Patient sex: M
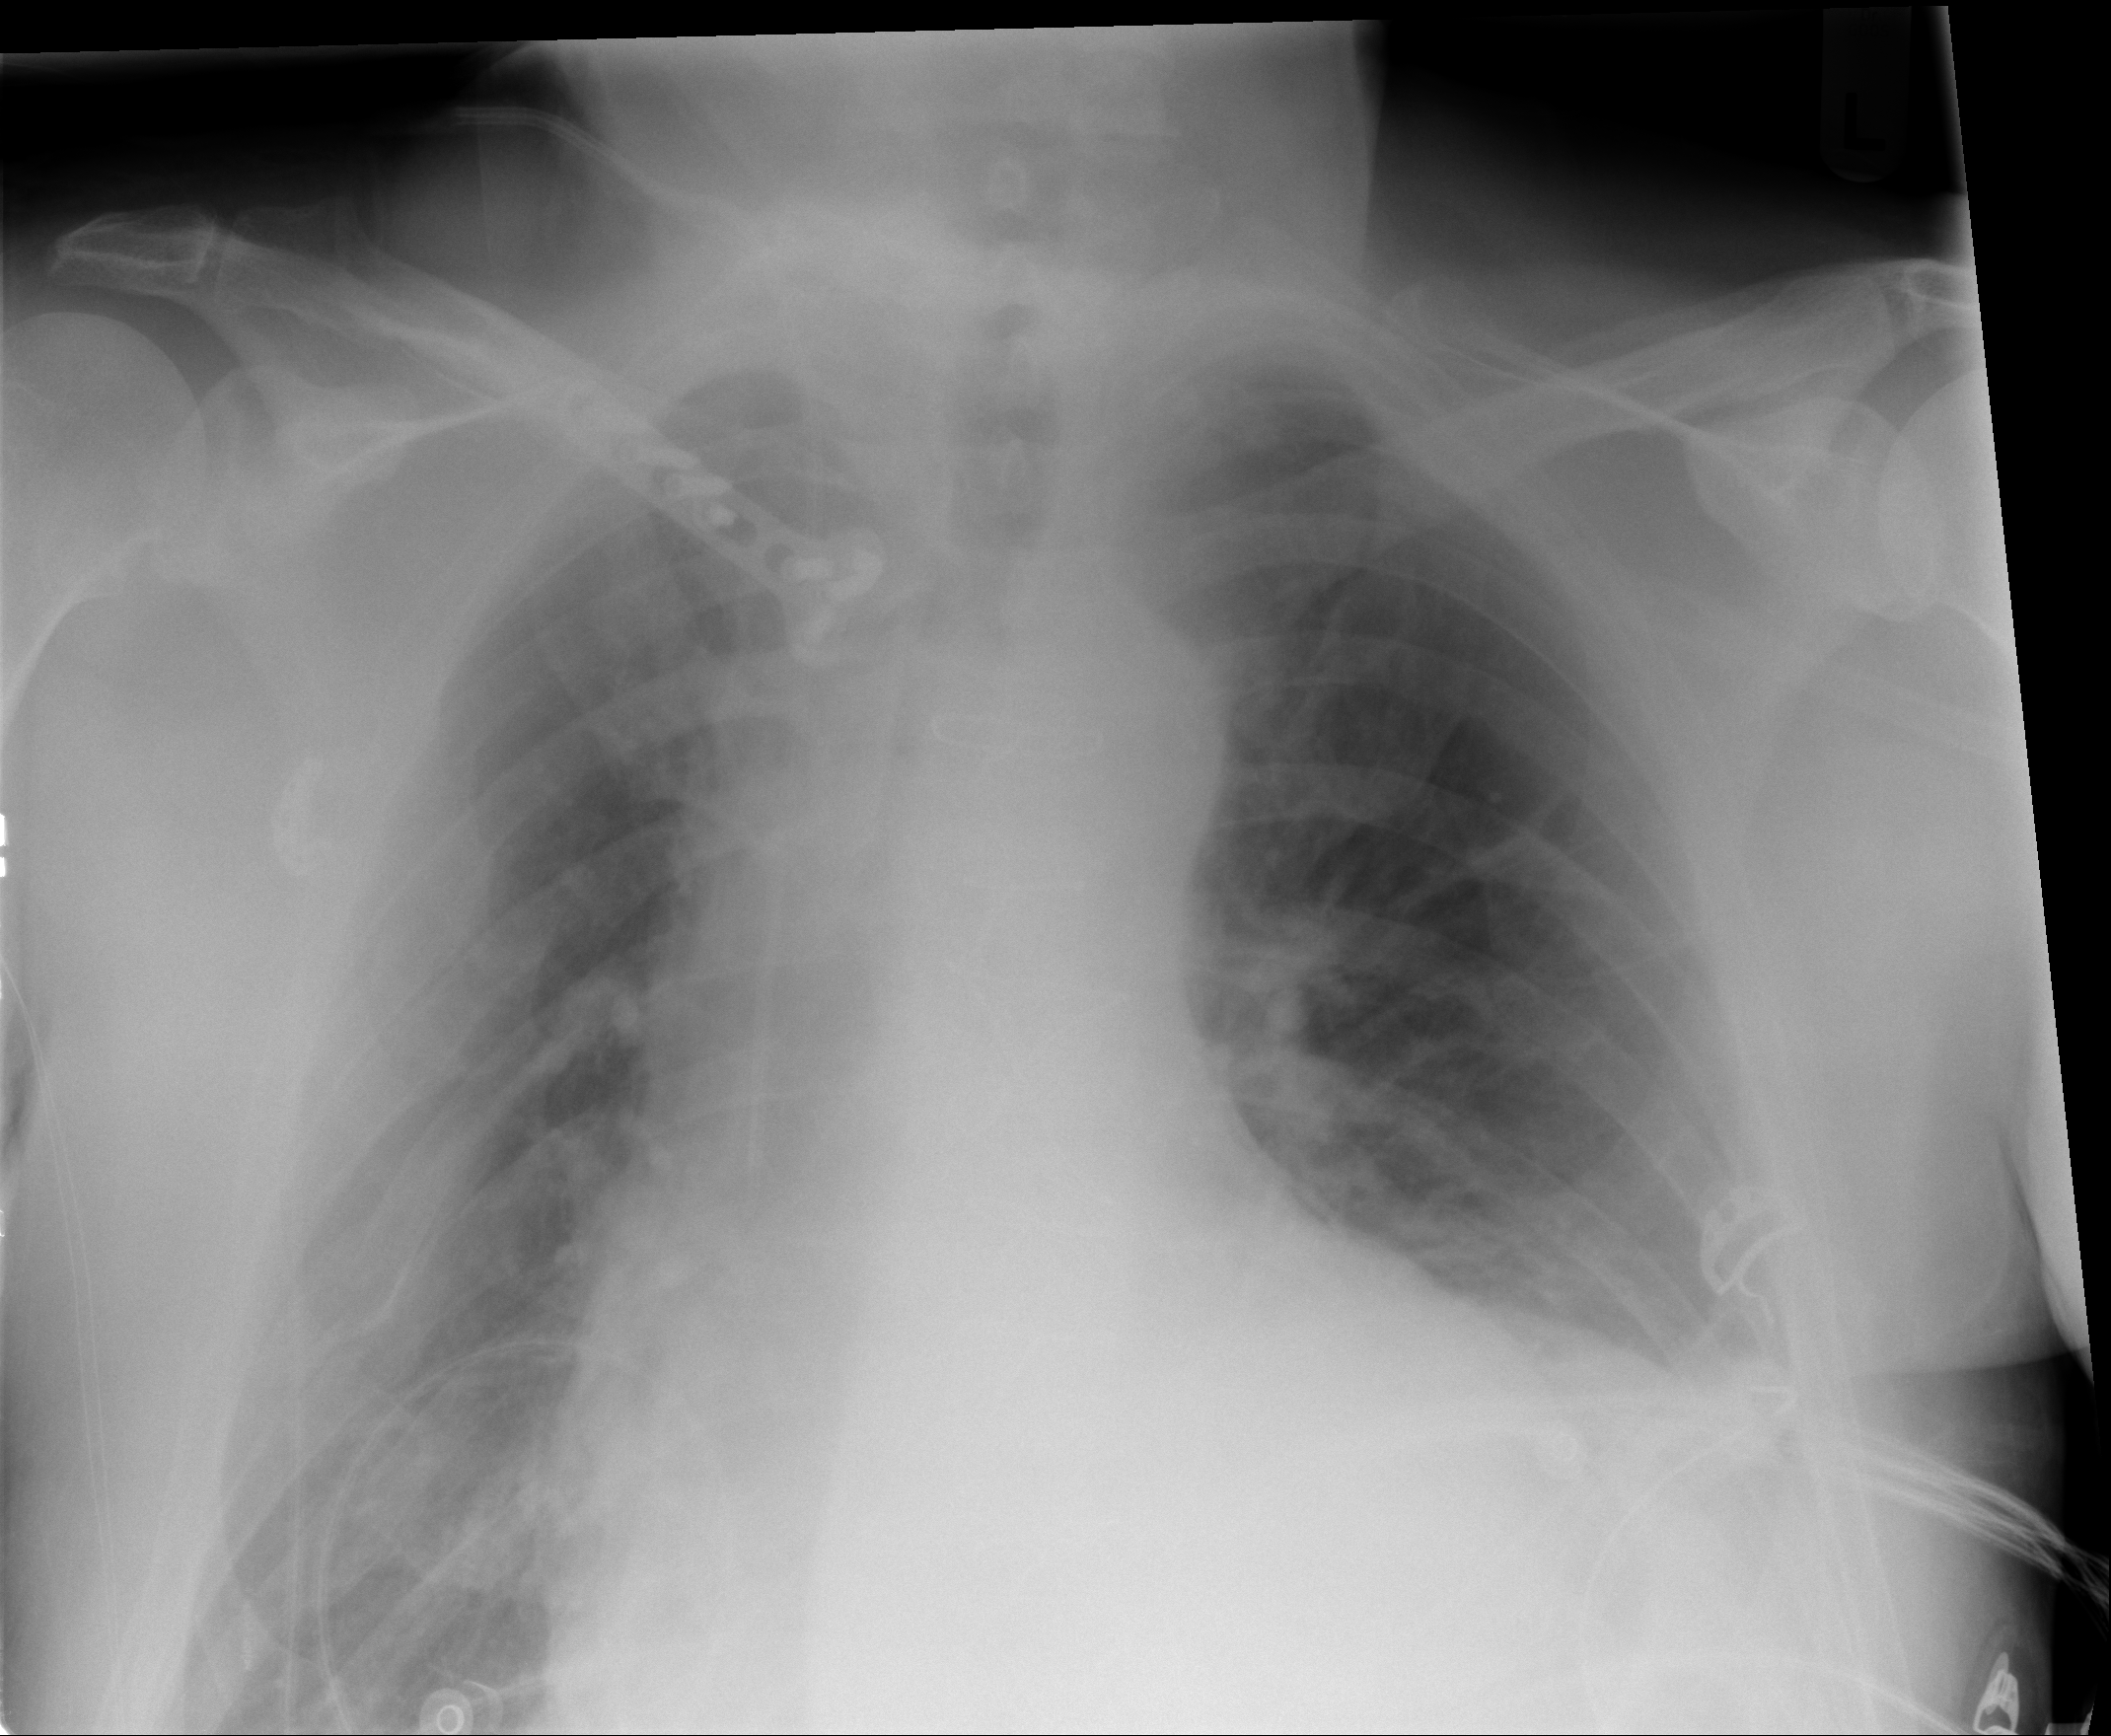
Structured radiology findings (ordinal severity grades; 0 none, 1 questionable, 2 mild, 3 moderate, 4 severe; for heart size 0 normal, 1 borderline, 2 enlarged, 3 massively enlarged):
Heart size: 0
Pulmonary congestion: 2
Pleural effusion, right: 2
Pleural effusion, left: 1
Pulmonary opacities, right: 0
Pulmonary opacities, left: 0
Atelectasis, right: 2
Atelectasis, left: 2